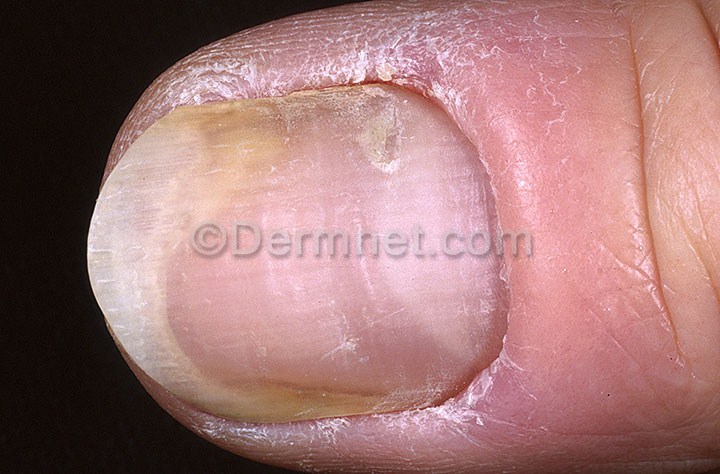
Disease: Nail Fungus and other Nail Disease